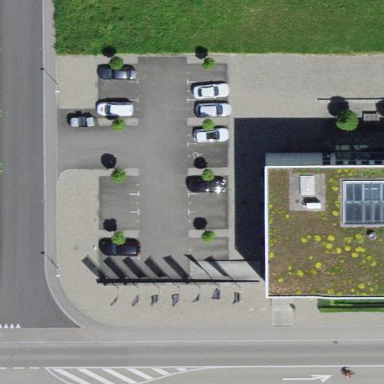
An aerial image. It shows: Parking area with surface.